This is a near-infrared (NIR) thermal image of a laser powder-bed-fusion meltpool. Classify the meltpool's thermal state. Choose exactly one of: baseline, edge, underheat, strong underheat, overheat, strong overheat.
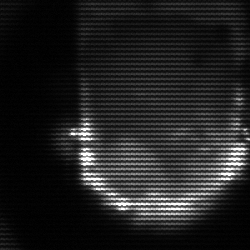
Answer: baseline